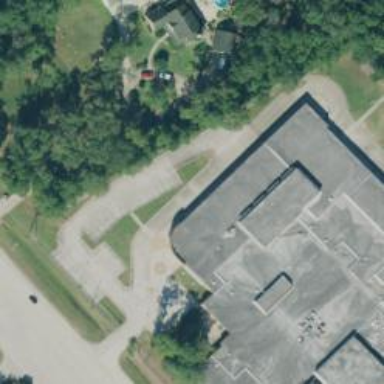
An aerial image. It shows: School building.